Aerial crown-view tile of a tropical tree (Barro Colorado Island, Panama), acquired 20250317:
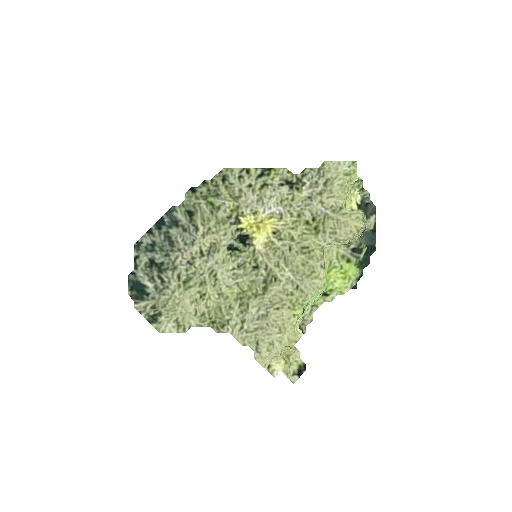
Species: Quararibea stenophylla
GBIF accepted scientific name: Quararibea stenophylla
Crown area: 51.705 m²